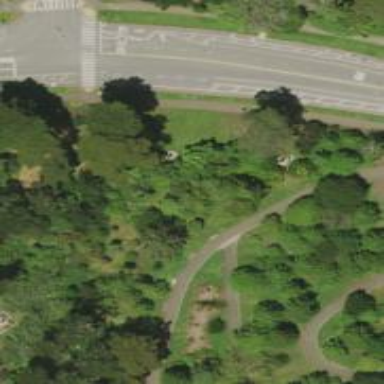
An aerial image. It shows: Historical memorial featuring statue.